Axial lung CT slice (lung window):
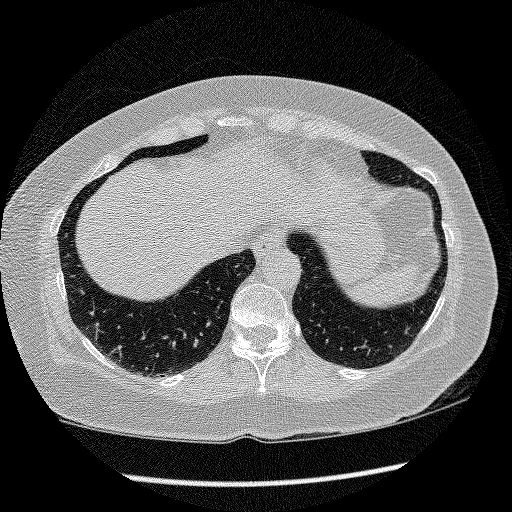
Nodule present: no